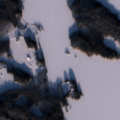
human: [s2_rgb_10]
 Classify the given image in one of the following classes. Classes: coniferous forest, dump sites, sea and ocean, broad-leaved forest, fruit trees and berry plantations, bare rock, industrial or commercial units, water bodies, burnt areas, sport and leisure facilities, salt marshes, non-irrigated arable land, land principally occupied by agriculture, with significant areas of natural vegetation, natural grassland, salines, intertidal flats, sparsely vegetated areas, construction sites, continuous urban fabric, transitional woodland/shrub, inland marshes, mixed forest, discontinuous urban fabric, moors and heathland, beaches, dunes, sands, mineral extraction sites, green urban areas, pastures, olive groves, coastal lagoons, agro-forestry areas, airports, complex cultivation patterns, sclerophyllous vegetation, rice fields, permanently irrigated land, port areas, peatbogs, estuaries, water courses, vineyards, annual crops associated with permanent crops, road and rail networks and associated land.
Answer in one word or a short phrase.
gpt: land principally occupied by agriculture, with significant areas of natural vegetation, coniferous forest, mixed forest, water bodies